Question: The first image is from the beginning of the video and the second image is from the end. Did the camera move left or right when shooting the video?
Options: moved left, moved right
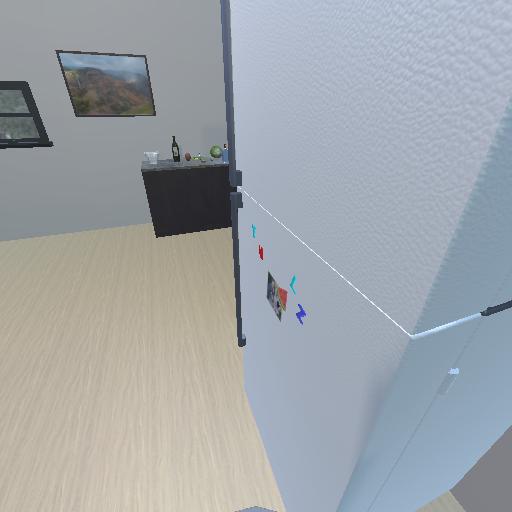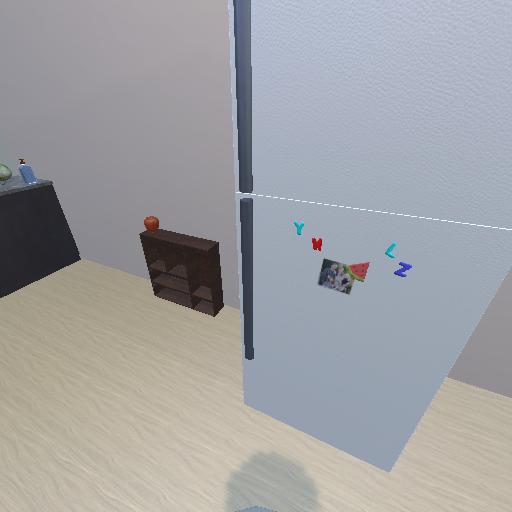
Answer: moved left